Question: I am building a website as a diagnostic aid for neurological conditions. It is coded in html and communicates with a MySQL database via PHP. The primary table which feeds information to the website is structured as follows:
Image showing table structure with rows representing Neurological Conditions and columns providing information on symptoms associated with these conditions

The table above can be reproduced using the following MySQL code:
---
'''
CREATE TABLE IF NOT EXISTS my_table (
'Condition' VARCHAR(22) CHARACTER SET utf8,
'Diarrhoea' INT,
'Headache' INT,
'Hyporeflexia' INT,
'Hypoaesthesia_Spinothalamic' INT
);
INSERT INTO my_table VALUES
('Abetalipoproteinaemia',1,NULL,1,NULL),
('Caffeine toxicity',1,1,NULL,NULL),
('Vitamin B12 deficiency',NULL,NULL,1,2);
SELECT * FROM my_table;
'''
---
Cell values are as follows:
- - -
I'm struggling to write an SQL query which will identify all the columns (n) for a specific condition (m) where the value of the cell (m,n) = 2.
So far my reading has highlighted ideas about pivot tables (I can't see how I would be able to use them for this problem) and database normalisation which I don't think is possible because of the other queries I am running on the same table.
An example based on the table above:
- - - -
Any help would be much appreciated - thanks for your time!
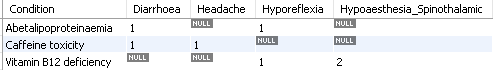
Answer: I think it would be more usual to arrange the data something like this - apologies for any spelling errors or poor terminology, but if you pay peanuts...
'''
syptom condition exclusion
Abetalipoproteinaemia Diarrhoea 0
Abetalipoproteinaemia Hyporeflexia 0
Caffeine toxicity Diarrhoea 0
Caffeine toxicity Headache 0
Vitamin B12 deficiency Hyporeflexia 0
Vitamin B12 deficiency Hypoaesthesia Spinthalamic 1
'''
You would then take this one or two steps further, and have a table for symptoms, a table for conditions, and a table which says which symptom relates to which condition, and how.